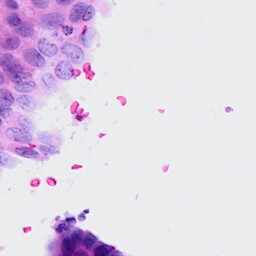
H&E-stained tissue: Ovarian